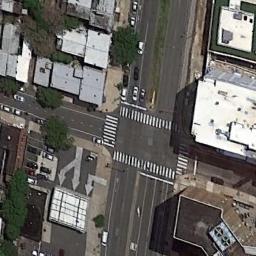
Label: intersection